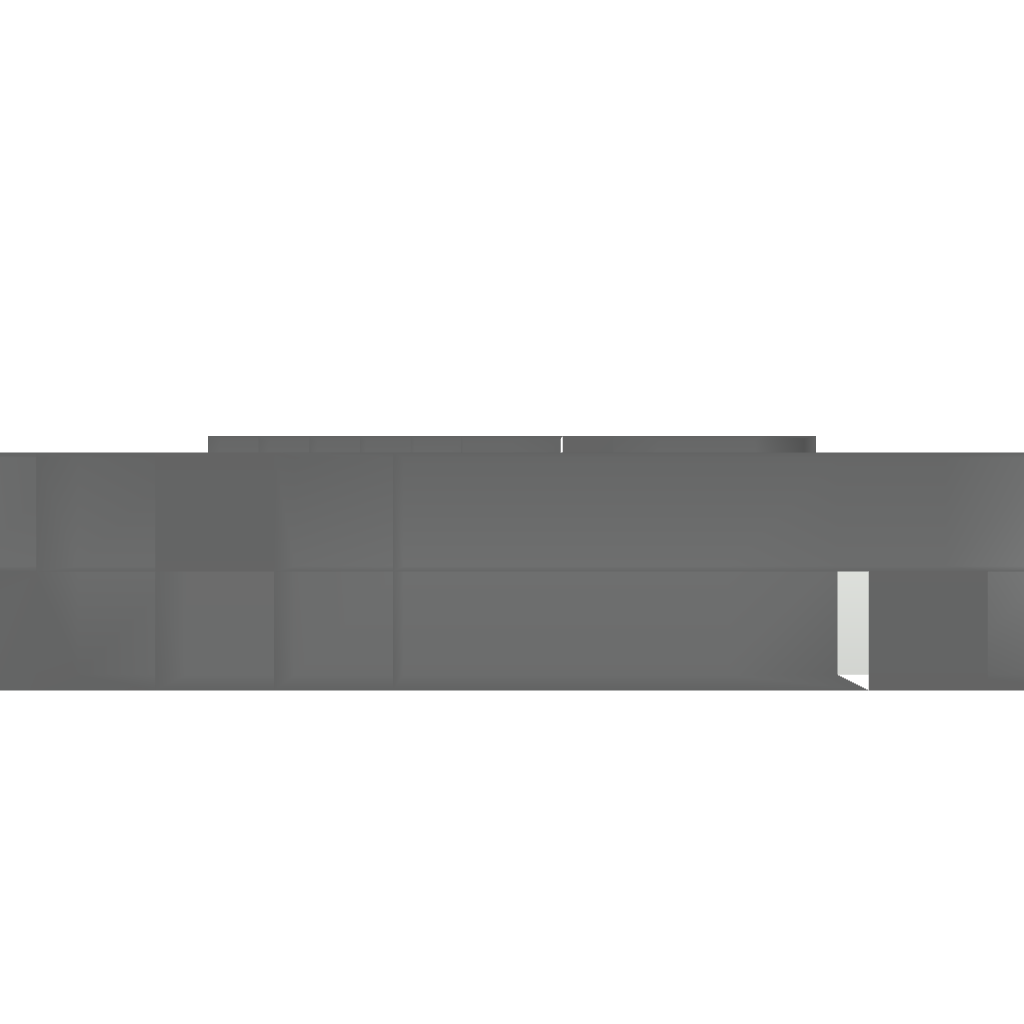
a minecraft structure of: steve with pickaxe